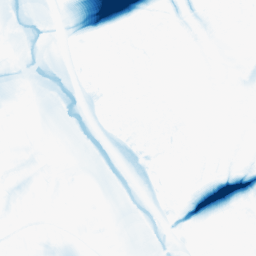
Category: morphological
Decomposition family: morphological_ellipse
Decomposition parameters: operation: closing
width: 50
height: 50
Upsampling method: bicubic_16x
Upsampling parameters: scale: 16
Upsampling scale: 16